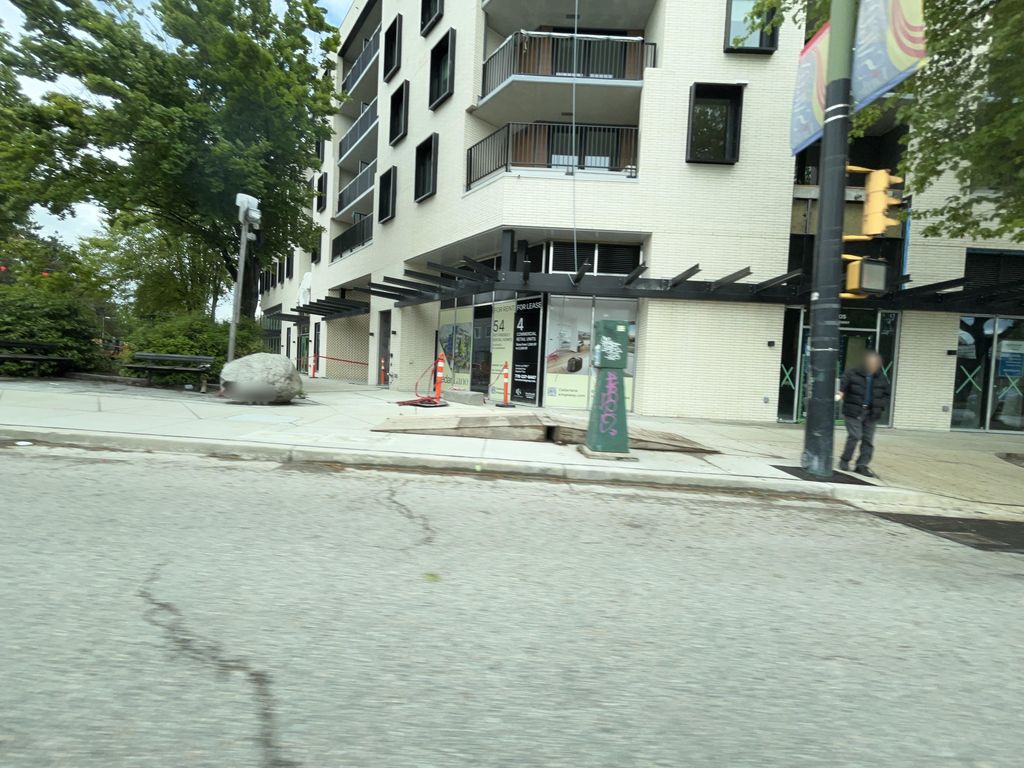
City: vancouver